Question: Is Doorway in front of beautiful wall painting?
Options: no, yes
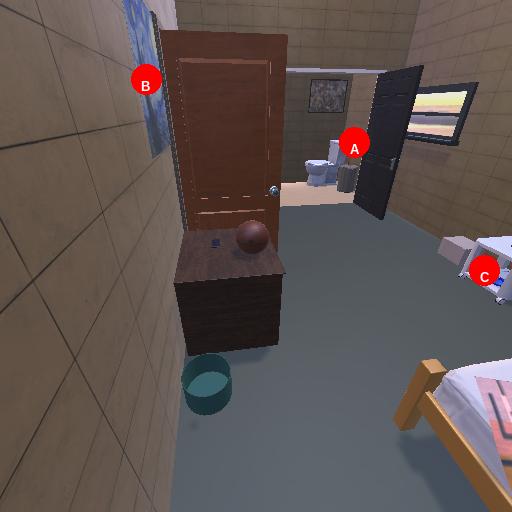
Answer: no